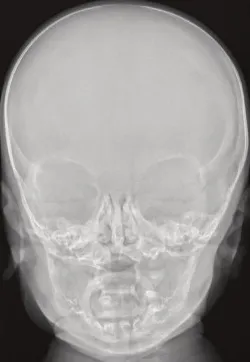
Radiographs (Patient 2) at 3 weeks of life: Images of the skull (A, B) show blurred borders at the cortical/medullar bones and wide sutures with occipital intrasutural bones (Wormian bones).
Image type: radiology (x_ray)